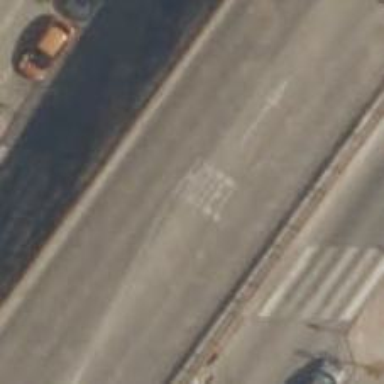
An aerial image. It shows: Tertiary road on asphalt surface passing over bridge. There is "no stopping" condition for parking on both sides of the road.